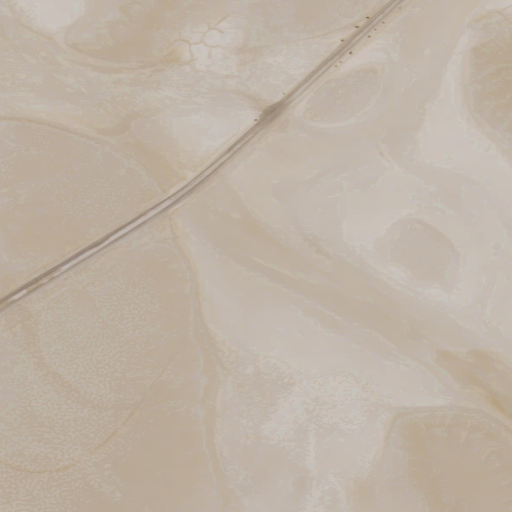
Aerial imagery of plain(s) in Nevada named Amargosa Flat containing only barren land